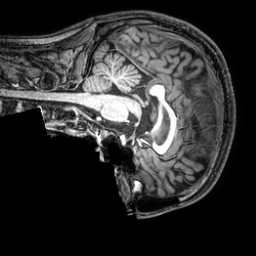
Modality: T1w
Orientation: sagittal
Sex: male
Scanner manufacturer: philips
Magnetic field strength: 3 T
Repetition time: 0.008109 s
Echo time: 0.00371 s